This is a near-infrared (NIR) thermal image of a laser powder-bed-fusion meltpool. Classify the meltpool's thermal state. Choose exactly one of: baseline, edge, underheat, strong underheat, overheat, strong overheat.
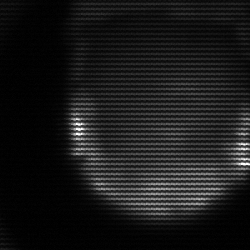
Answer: edge